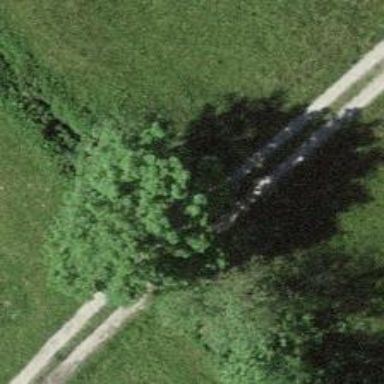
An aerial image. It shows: Service road that crosses over bridge.